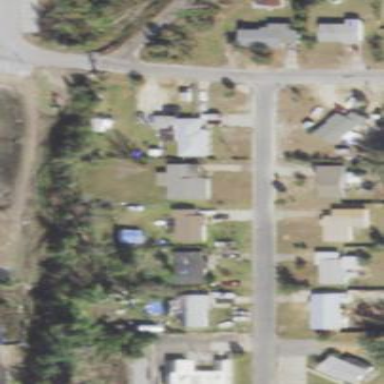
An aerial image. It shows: This residential area consists of single-family homes.